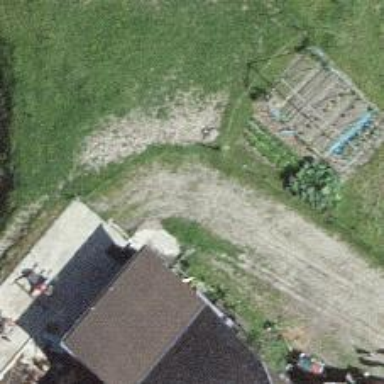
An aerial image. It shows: Driveway with excellent grade track.